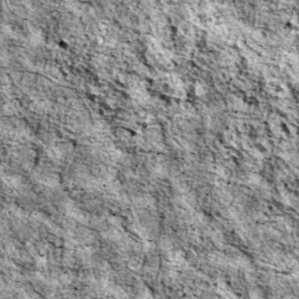
Label: non_frost